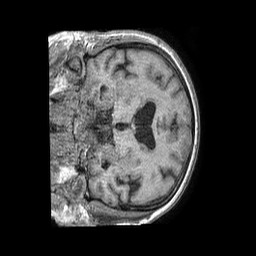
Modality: T1w
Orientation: coronal
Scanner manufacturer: philips
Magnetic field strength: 1.5 T
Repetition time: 0.008106 s
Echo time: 0.003763 s